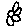
Label: flower